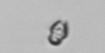
Label: Heterocapsa_rotundata